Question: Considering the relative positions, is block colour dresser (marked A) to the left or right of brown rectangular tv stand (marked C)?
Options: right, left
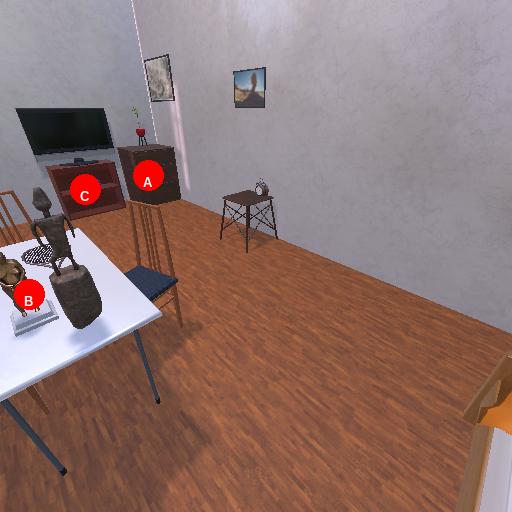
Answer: right